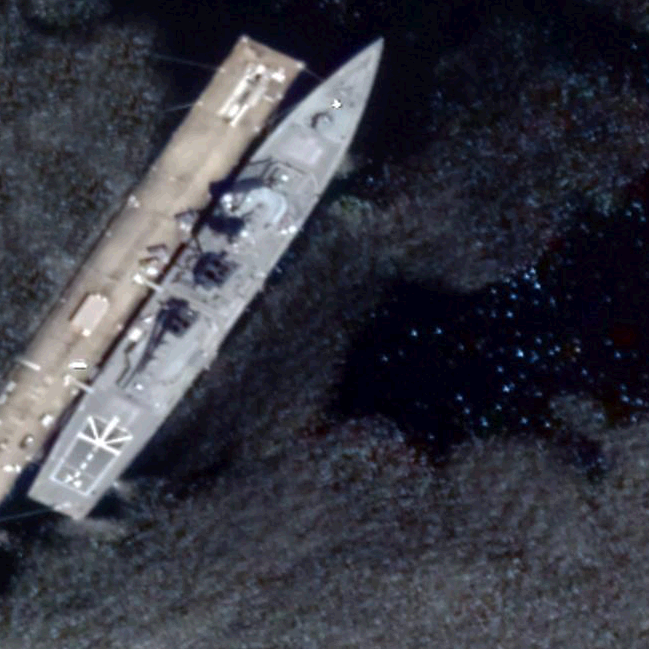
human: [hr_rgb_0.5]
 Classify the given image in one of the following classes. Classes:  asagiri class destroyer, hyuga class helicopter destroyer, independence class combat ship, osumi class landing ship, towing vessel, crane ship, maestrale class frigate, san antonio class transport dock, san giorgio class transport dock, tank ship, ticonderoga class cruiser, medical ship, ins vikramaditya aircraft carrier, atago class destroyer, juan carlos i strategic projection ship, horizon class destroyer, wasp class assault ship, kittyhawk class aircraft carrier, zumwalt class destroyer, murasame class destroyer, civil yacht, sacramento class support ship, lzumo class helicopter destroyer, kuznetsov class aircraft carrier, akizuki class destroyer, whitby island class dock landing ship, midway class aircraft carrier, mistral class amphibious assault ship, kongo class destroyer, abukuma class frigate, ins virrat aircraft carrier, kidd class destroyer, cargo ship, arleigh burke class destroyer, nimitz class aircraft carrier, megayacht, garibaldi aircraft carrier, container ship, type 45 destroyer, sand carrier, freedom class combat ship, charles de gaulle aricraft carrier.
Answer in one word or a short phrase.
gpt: Kongo class destroyer